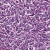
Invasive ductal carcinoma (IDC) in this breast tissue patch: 1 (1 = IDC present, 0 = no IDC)